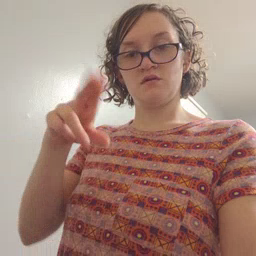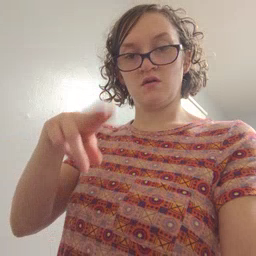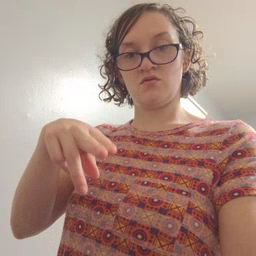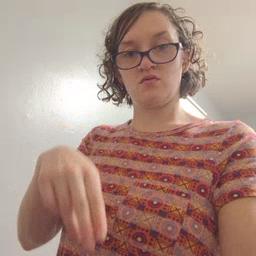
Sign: chair